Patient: sex F, age 60
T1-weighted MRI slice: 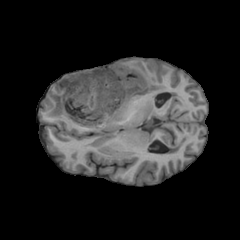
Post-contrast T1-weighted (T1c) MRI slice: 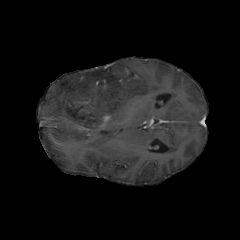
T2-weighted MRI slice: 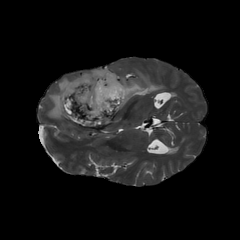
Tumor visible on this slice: yes
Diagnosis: Astrocytoma, IDH-mutant
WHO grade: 3